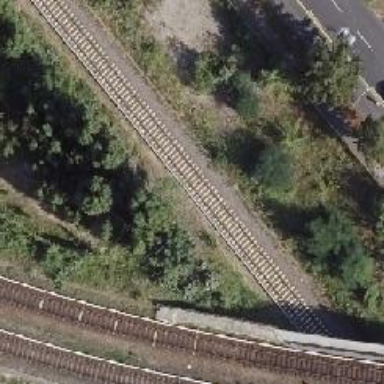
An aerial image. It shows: Railway signal.